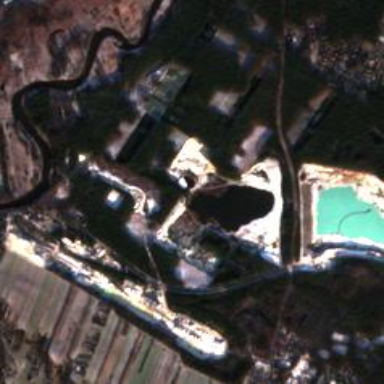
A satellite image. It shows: Sand quarry.